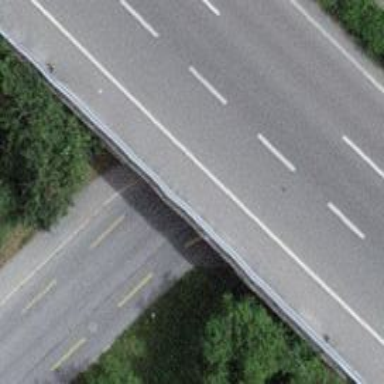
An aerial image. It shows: Tertiary road with asphalt surface passing through tunnel. There is designated lane for cyclists.